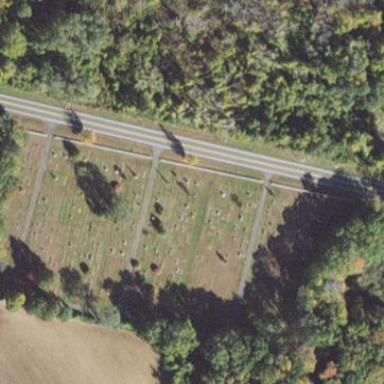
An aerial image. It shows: Cemetery area categorized as "Cemetery".